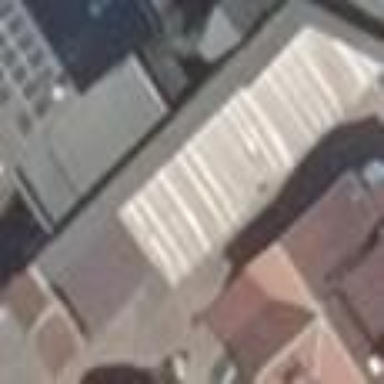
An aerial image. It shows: Garage building.